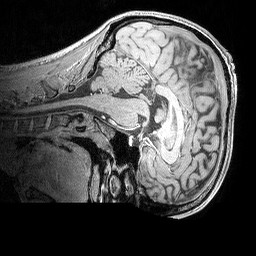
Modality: MP2RAGE
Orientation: sagittal
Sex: male
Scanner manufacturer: siemens
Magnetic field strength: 3 T
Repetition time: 5 s
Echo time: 0.00292 s